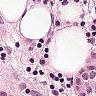
Metastatic tissue present: yes